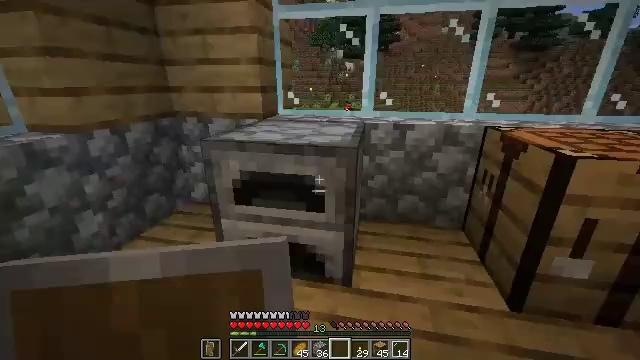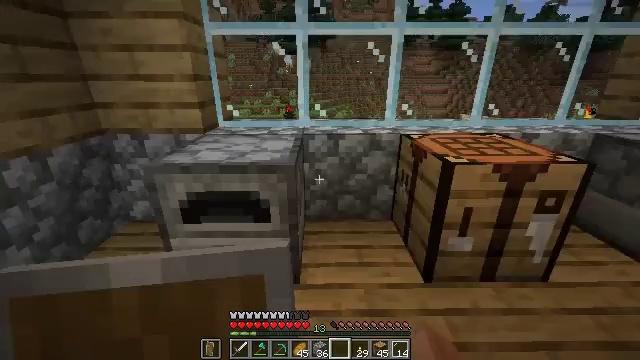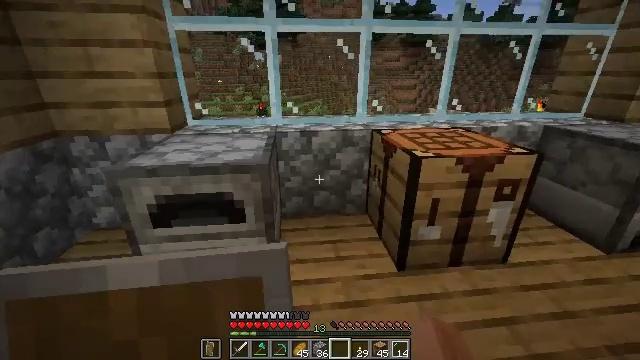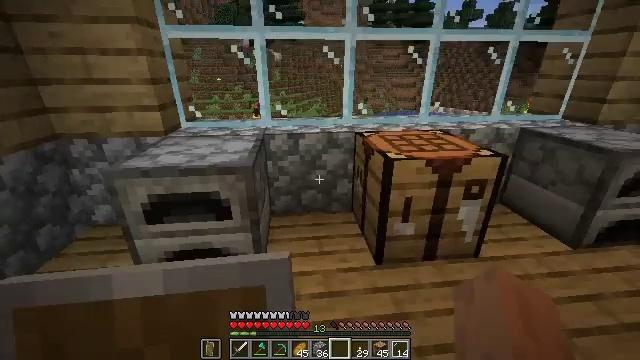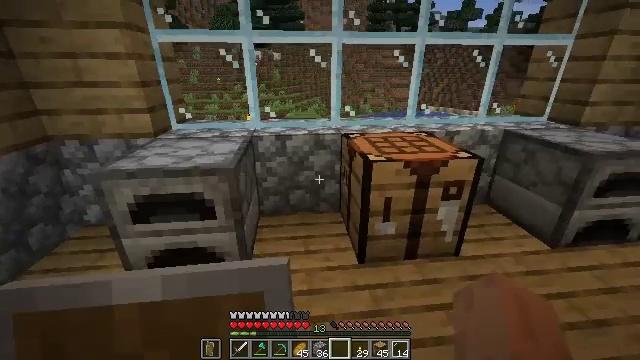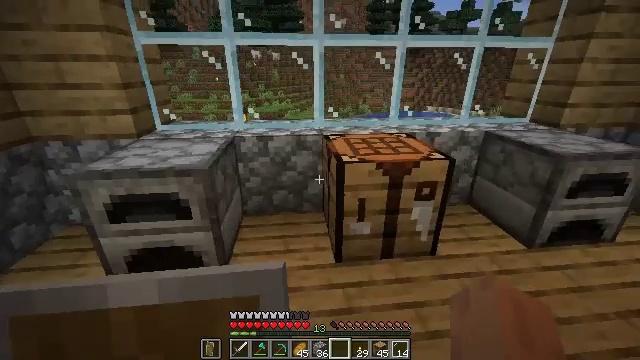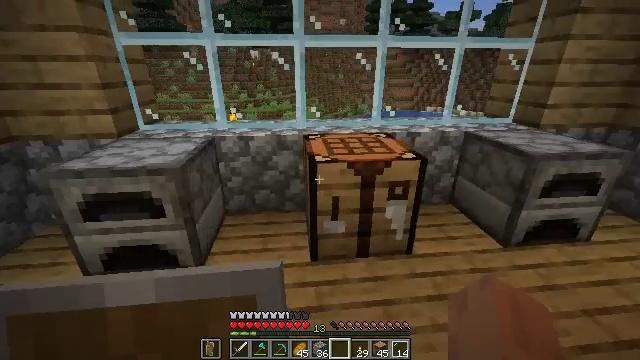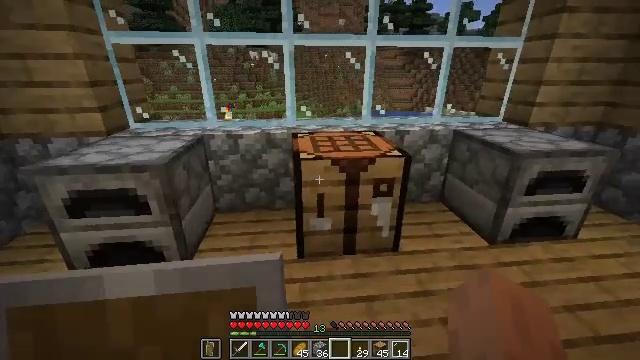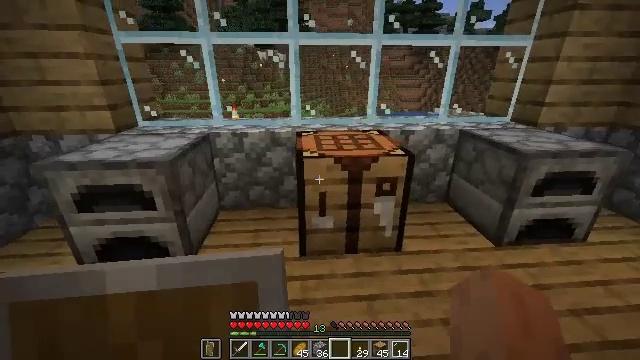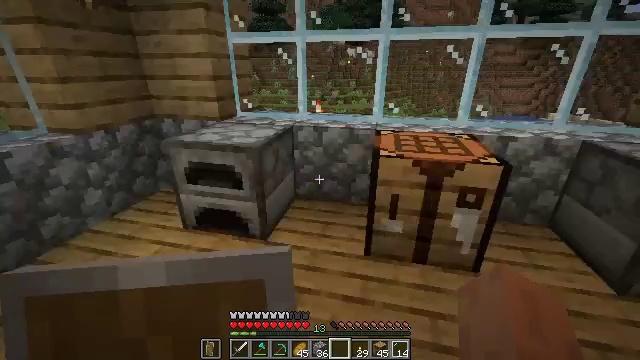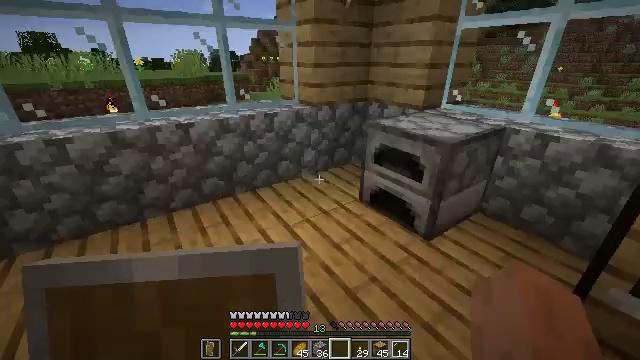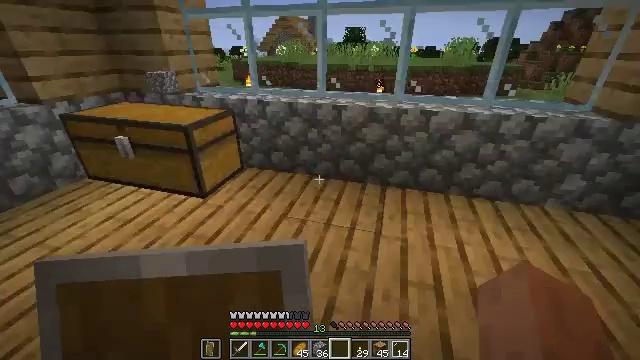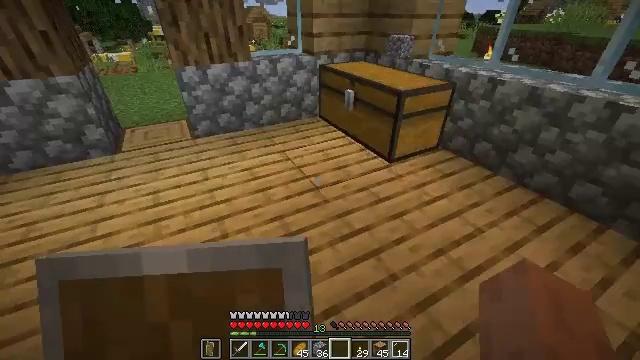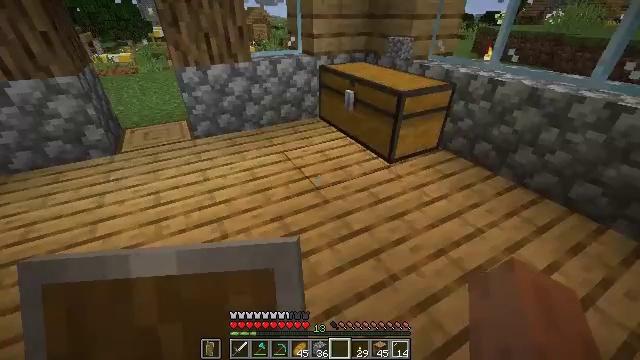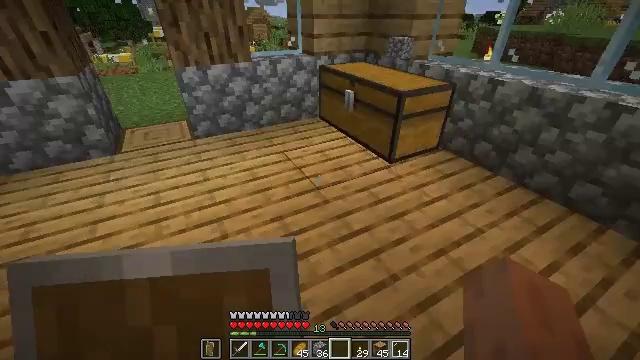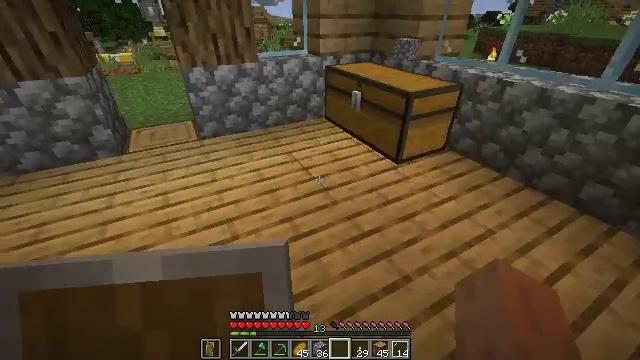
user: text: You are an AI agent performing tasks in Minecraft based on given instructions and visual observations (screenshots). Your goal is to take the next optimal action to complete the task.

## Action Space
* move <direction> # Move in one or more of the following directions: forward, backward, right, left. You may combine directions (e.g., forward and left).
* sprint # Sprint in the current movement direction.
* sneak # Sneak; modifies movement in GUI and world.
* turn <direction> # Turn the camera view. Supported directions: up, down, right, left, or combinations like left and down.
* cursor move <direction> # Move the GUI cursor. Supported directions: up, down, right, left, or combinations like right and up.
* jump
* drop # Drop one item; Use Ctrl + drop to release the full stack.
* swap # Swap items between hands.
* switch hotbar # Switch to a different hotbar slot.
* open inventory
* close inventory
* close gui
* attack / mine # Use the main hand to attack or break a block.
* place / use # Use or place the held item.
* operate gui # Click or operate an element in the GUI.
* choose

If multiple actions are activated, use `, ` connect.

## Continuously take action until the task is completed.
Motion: motion action
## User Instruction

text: Recycle the blast furnace by breaking it.
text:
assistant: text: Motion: move back and move right, turn right
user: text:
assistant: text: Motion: move back and move right, turn right
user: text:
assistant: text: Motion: move right
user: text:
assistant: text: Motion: move right
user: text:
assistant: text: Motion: move right
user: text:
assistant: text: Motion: no_op
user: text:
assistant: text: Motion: no_op
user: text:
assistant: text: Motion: turn left
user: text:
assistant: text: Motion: turn left
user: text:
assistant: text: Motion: turn left and down
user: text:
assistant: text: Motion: turn left and down
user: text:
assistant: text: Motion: turn left and down
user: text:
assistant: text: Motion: no_op
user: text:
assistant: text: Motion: move left
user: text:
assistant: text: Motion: move left
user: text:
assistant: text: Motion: move forward and move left
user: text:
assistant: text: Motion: move forward and move left, turn left and up
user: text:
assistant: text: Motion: move forward and move left, turn left and up
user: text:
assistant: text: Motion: move forward and move left
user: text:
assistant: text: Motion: move forward
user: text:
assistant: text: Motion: move forward
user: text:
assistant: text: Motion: move forward
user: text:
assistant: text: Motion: move forward
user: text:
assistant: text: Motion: move forward, turn right and up
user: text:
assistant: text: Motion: move forward and move right, turn right and up
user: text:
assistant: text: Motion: move forward and move right
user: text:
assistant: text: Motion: move forward and move right
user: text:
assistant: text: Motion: move forward and move right
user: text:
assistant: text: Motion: move forward
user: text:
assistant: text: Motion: move forward, turn left